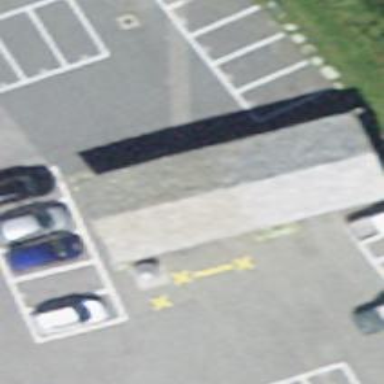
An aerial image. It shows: Toilets are available here.